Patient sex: M
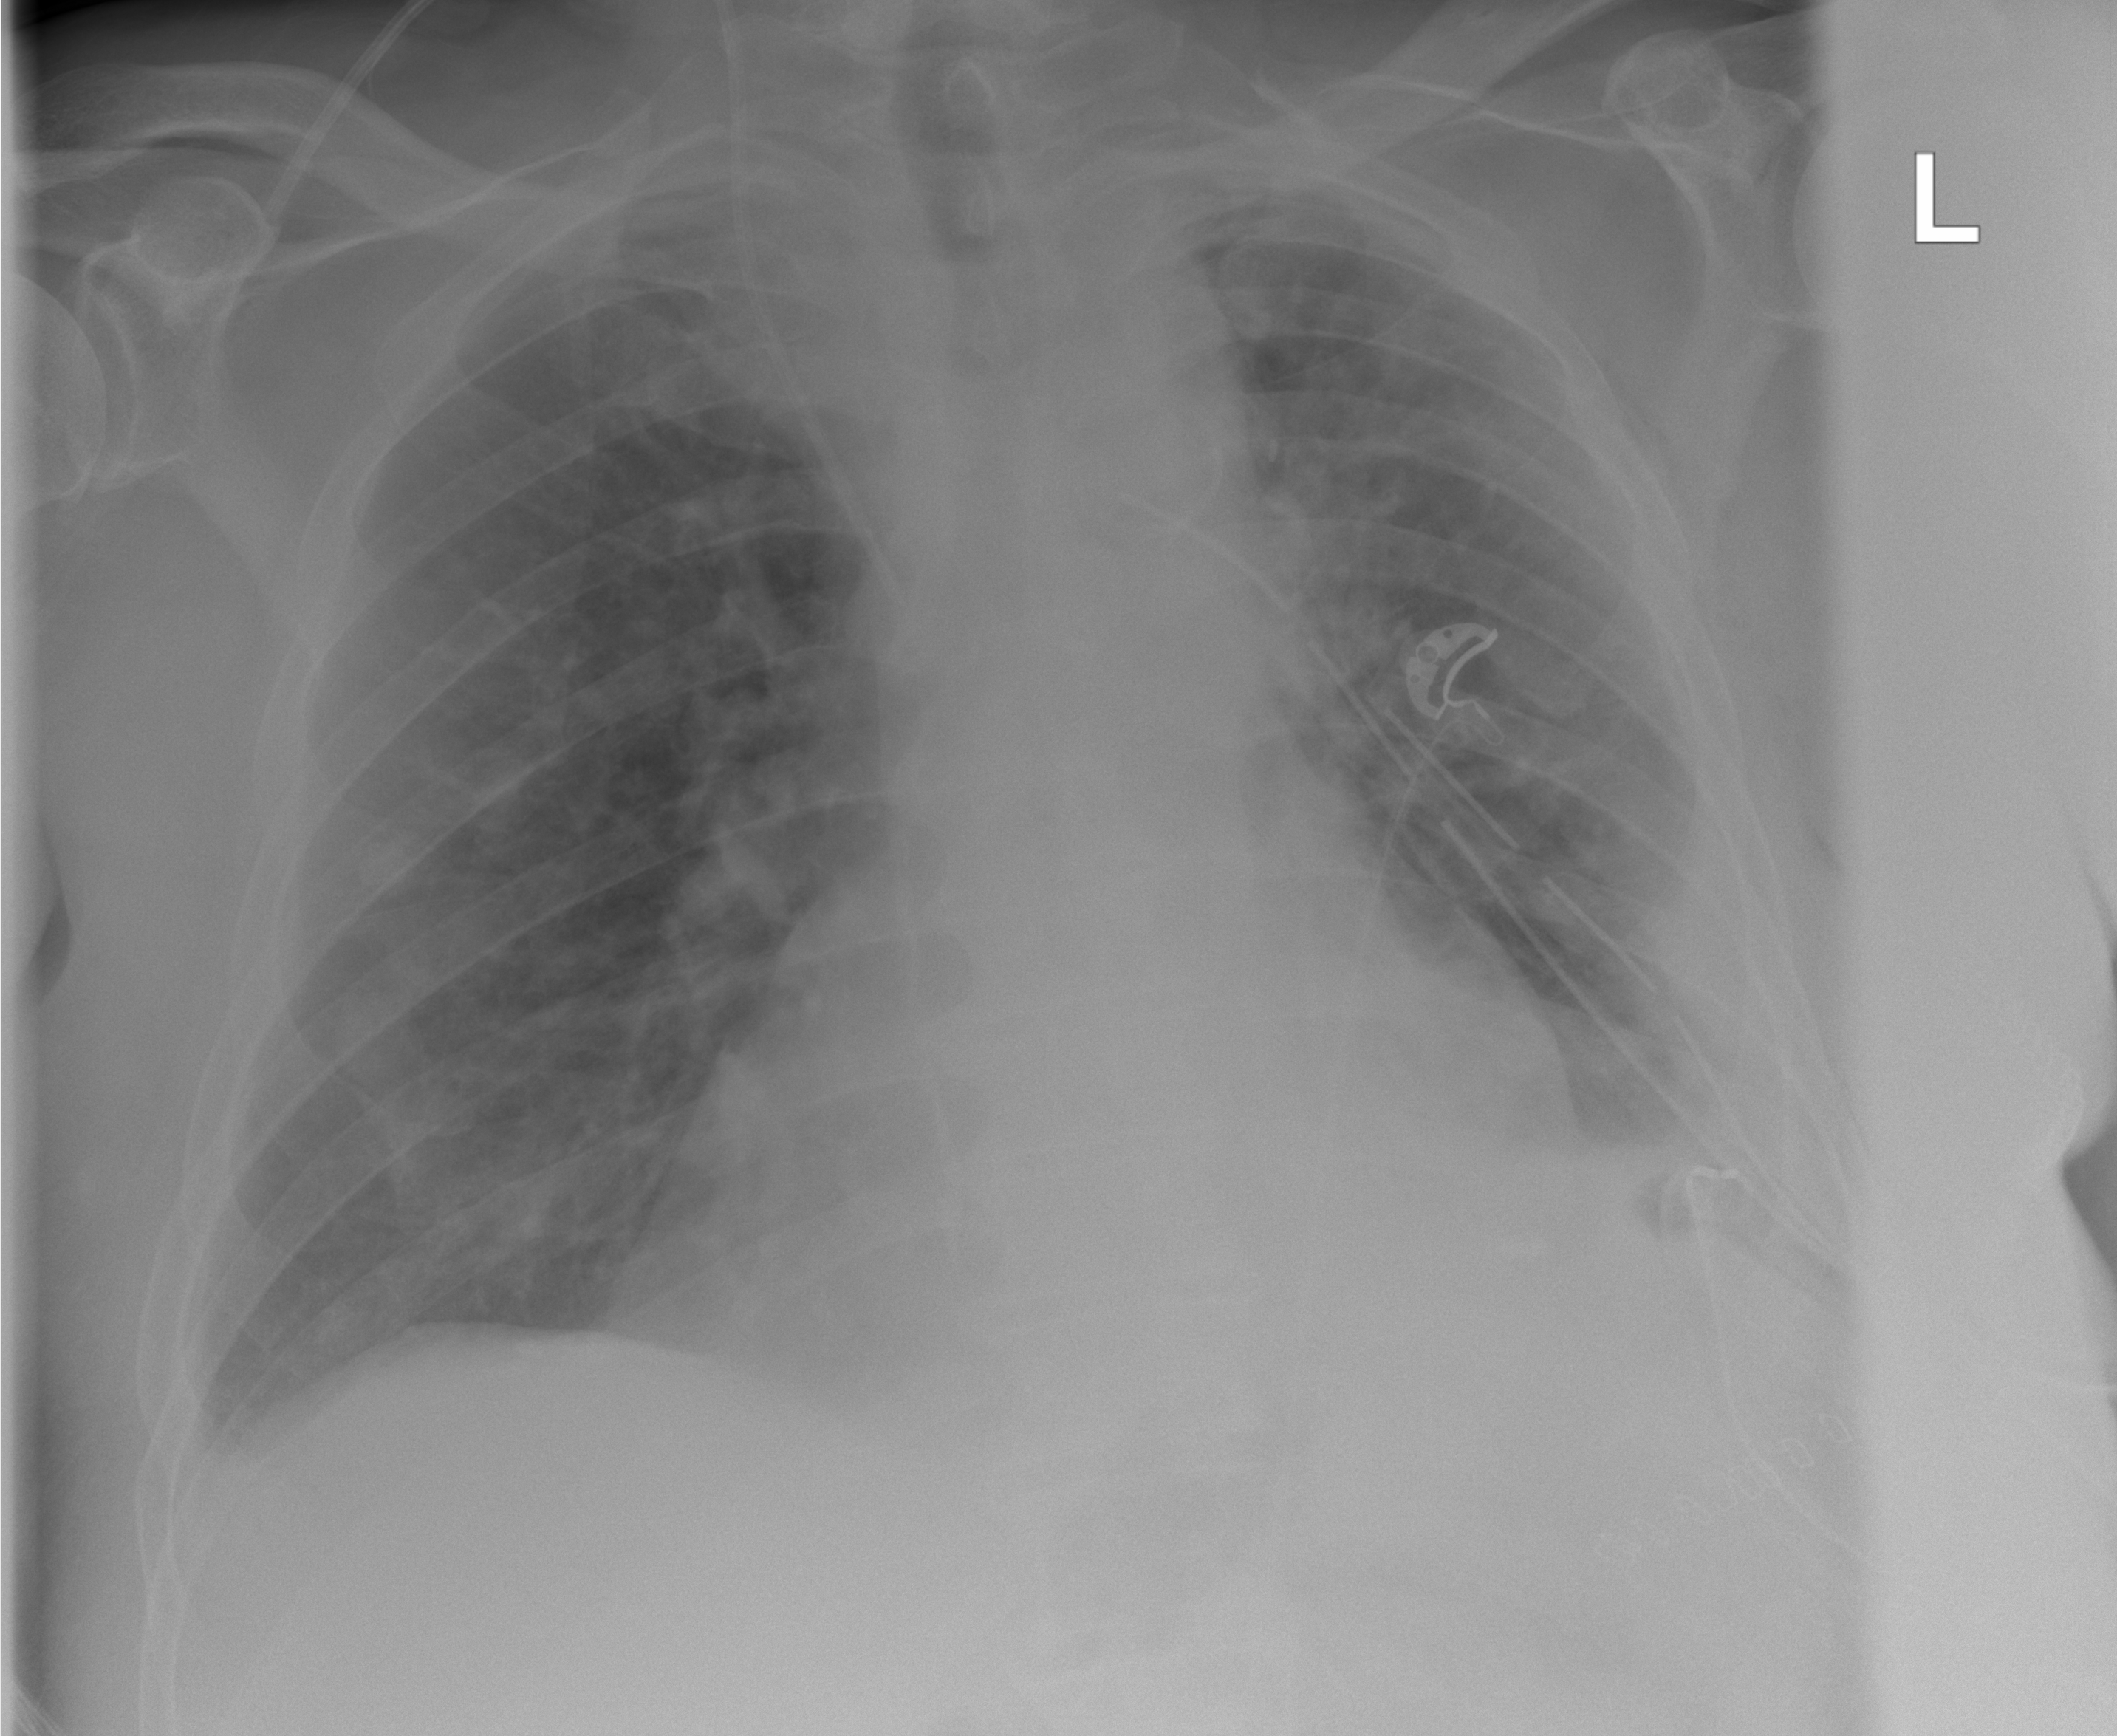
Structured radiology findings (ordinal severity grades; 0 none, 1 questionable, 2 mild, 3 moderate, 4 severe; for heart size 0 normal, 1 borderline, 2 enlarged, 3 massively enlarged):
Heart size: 2
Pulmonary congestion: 2
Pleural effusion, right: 1
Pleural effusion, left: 2
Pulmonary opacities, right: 1
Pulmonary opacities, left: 1
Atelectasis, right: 0
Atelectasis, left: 2